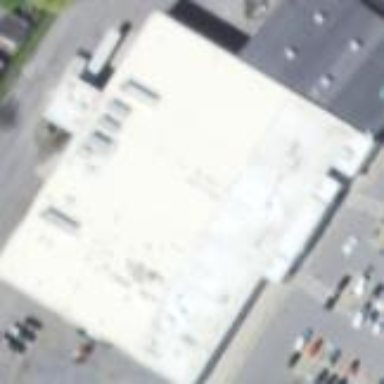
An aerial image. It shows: Supermarket building.